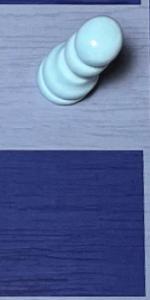
Label: Empty